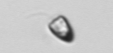
Label: Pyramimonas